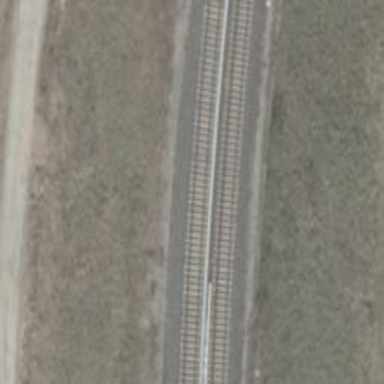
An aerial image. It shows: Solitary milestone along the railway.